Field crop: tomato
Growth stage: 1
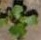
Species: solanum